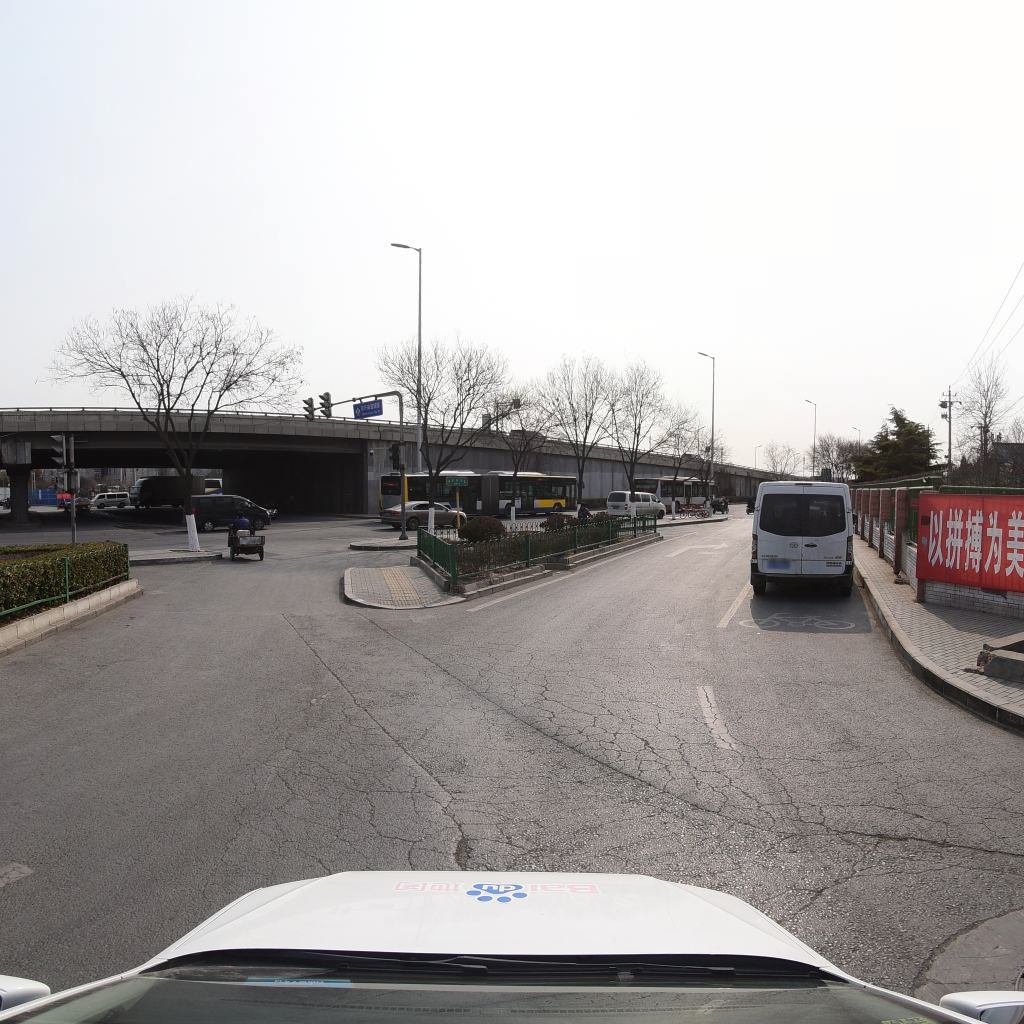
Region: Fengtai
Road damage annotations: alligator crack, pothole